Question: I am using Entity Framework to retrieve data from my database. You can see the database model here:

I'm attempting to build a repeater where I show Resource Categories only if there is a resource 'where IsProtected == false'. Then an nested repeater showing the Resource itself.
Here is an abbreviated repeater to help clarify what I'm looking for
'''
<asp:Repeater>
<h2>Category Name</h2>
<ol>
<asp:Repeater DataSource="<%# ((ResourceCategory)Container.DataItem).Resource %>">
<li>Resource Name</li>
</asp:Repeater>
</ol>
</asp:Repeater>
'''
The query that I'm currently uses does pull up any category that has a 'Resource.Count() > 0', but not sure how to write my 'where' statement since it is actually related to the 'Resource' table:
'''
public List<Model.ResourceCategory> GetResourcesWithDocuments()
{
using (var context = new SafetyInSightEntities())
{
return (from cat in context.ResourceCategory.Include("Resource")
orderby cat.Name
where cat.Resource.Count > 0
select cat).ToList();
}
}
'''
Can someone please help me rewrite my LINQ query so my inner repeater only shows resources where 'IsProtected == false'
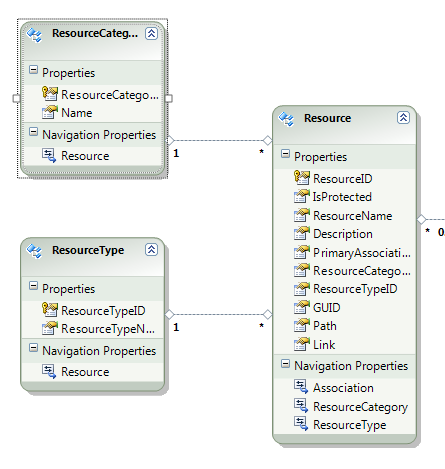
Answer: I'm not exactly sure what you are asking, but I would assume you want this?
'''
public List<Model.ResourceCategory> GetResourcesWithDocuments()
{
using (var context = new SafetyInSightEntities())
{
return (from cat in context.ResourceCategory
orderby cat.Name
where cat.Resource.Any()
select new
{
CategoryName = cat.Name,
Resources = cat.Resource.Where(r => r.IsProtected == false).ToList()
}).ToList();
}
}
'''
It's possible you want to use 'All' rather than 'Any', but not sure based on the question.